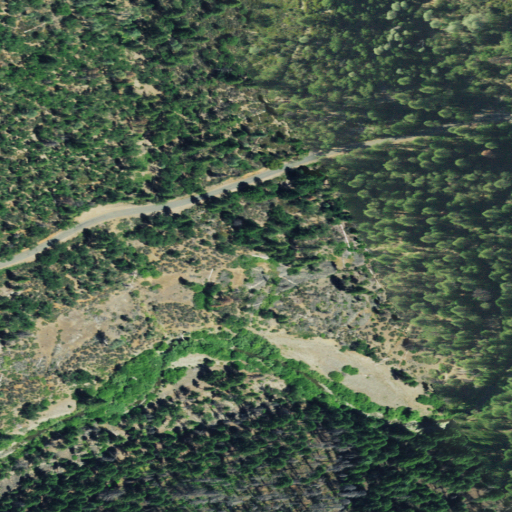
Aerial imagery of valley in California named Fourbit Gulch containing shrub, evergreen forest, open development, mixed forest, and grassland